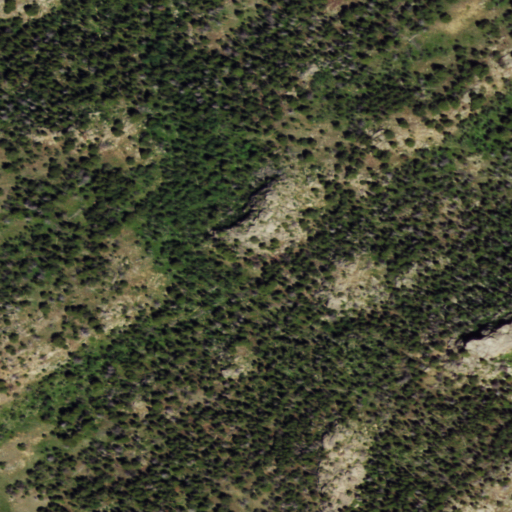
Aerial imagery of mountain in Wyoming named Poor Mans Peak containing evergreen forest and shrub